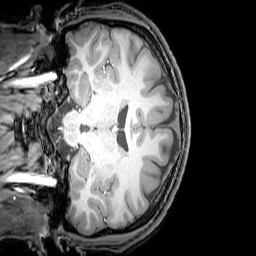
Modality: T1w
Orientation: coronal
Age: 22
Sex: male
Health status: healthy
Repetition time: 0.081 s
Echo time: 0.037 s